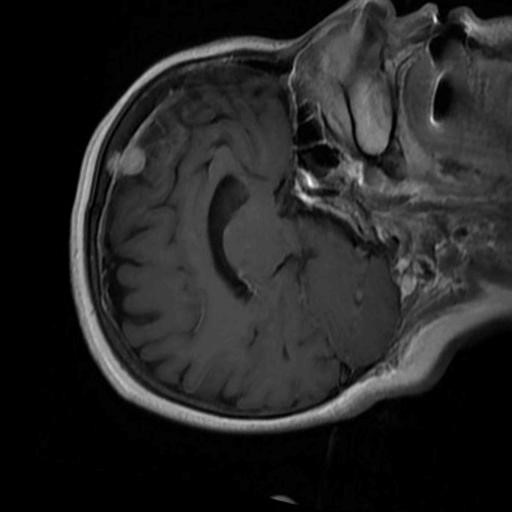
Label: brain_menin